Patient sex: M
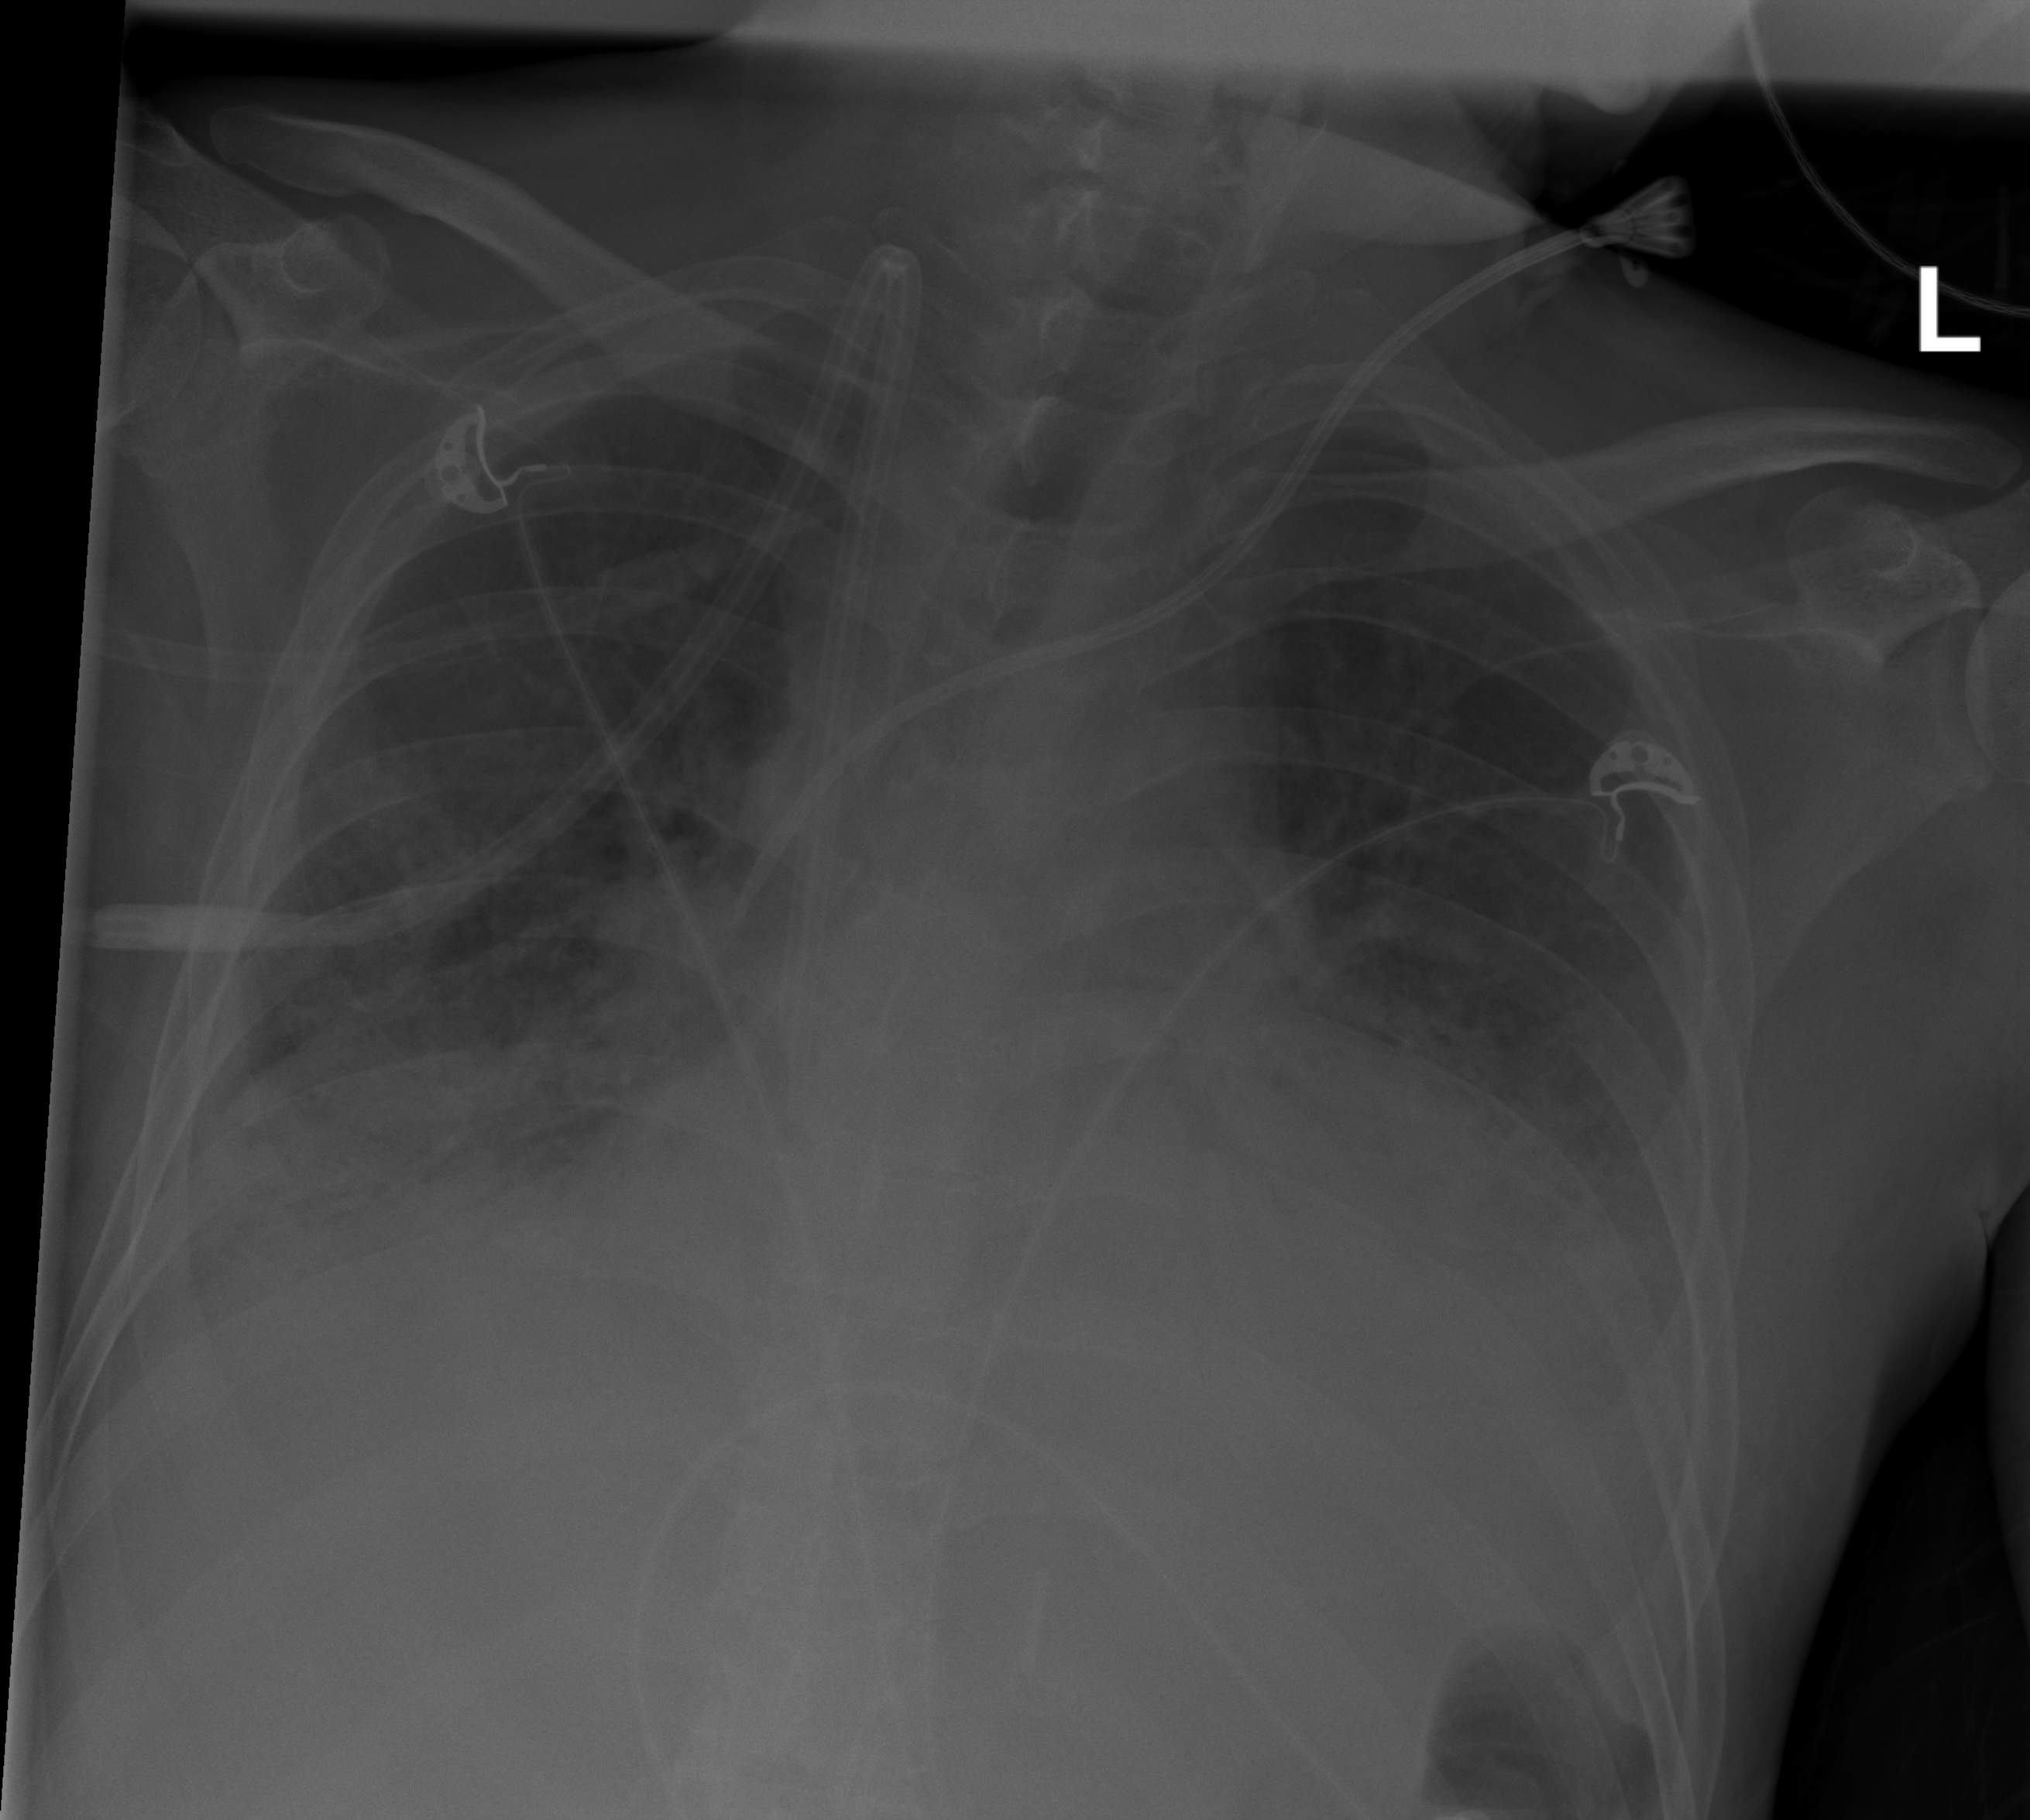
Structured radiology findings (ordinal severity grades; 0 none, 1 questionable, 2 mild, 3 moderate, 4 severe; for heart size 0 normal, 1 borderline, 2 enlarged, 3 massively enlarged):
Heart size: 2
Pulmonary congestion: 2
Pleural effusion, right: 2
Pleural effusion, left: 2
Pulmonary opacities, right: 2
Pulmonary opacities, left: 2
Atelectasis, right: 2
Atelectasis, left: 2